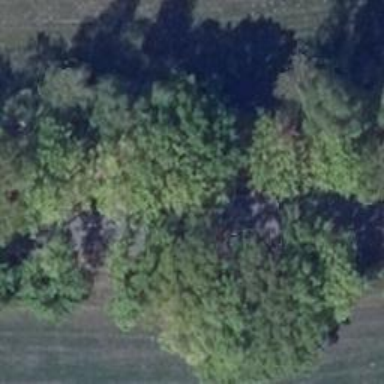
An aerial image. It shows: Row of broadleaved trees.